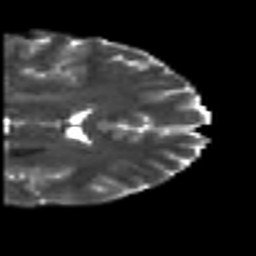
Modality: T2w
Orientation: coronal
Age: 20
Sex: male
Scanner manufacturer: siemens
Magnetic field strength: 3 T
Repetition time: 7 s
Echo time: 0.0926 s